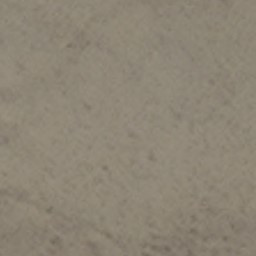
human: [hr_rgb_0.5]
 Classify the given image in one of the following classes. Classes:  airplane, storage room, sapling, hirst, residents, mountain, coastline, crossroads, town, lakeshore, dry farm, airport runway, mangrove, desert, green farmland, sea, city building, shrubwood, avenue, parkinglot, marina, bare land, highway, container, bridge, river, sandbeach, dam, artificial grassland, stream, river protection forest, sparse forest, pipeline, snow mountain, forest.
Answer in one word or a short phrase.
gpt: bare land